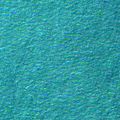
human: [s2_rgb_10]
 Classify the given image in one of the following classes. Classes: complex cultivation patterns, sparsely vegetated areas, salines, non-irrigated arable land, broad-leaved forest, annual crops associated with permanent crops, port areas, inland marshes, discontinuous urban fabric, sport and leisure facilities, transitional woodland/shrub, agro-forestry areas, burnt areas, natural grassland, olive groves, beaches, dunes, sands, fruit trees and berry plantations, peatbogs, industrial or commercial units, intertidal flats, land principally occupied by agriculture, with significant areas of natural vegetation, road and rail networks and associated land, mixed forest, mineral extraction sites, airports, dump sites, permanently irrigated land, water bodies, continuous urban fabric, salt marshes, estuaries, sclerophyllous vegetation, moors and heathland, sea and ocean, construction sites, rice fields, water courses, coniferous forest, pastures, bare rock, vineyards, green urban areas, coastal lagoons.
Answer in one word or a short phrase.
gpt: sea and ocean